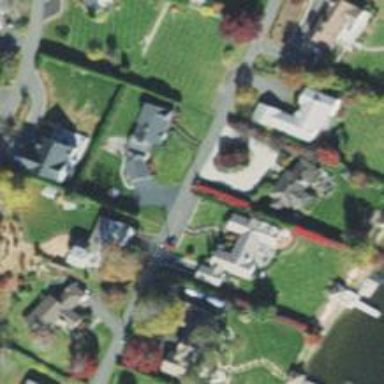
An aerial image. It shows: Driveway.